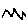
Label: zigzag